Question: ## Test Data
For example, I have test data as below.
'''
|Student |Class |Score|
|A |English |90 |
|B |Computer |78 |
|B |Math |88 |
|C |Math |55 |
|C |Computer |86 |
|C |English |64 |
'''
You could create test data as below:
'''
CREATE TABLE Test
([Student] varchar(1), [Class] varchar(8), [Score] int)
;
INSERT INTO Test
([Student], [Class], [Score])
VALUES
('A', 'English', 90),
('B', 'Computer', 78),
('B', 'Math', 88),
('C', 'Math', 55),
('C', 'Computer', 86),
('C', 'English', 64)
;
'''
In SSRS, create a new report with a simple query:
'''
SELECT * FROM Test
'''
## Expected result
Now, I want to show the result as below in SSRS. So the data is group by students and list all the class & scores the student gets. Is that possible?
'''
| A | B | C |
|Class |Score|Class |Score|Class |Score|
|English |90 |Computer |78 |Math |55 |
|Math |88 |Computer |86 |
|English |64 |
'''
## Current status
I was able to create result as below by adding a column group on Student column but not sure what's the next.
Here is the test config I used.

'''
| A | B | C |
|Class |Score|Class |Score|Class |Score|
|English |90 | | | | |
|Computer |78 | | |
|Math |88 | | |
|Math |55 |
|Computer |86 |
|English |64 |
'''
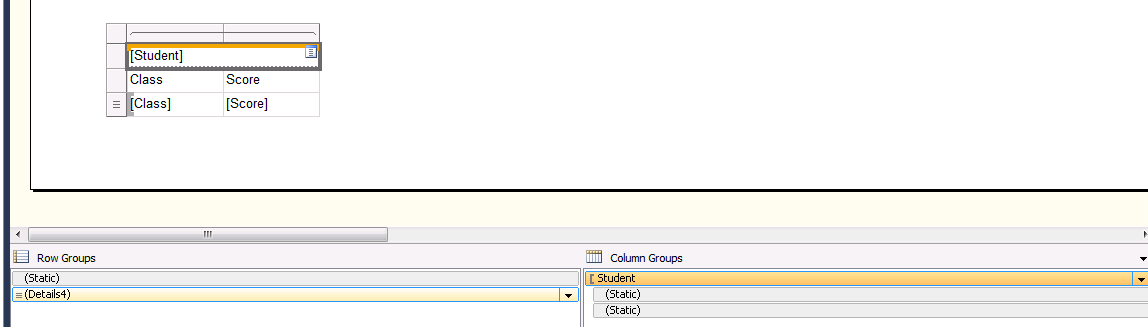
Answer: Now, I fixed myself.
First, add a new dataset with this query. It has a row number 'rn', partition by student.
'''
select *, ROW_NUMBER() OVER (PARTITION BY Student ORDER BY Class) AS rn FROM Test
'''
Then, add a column group for 'Student', a row group for 'rn' with group header. In the row group header, set them with fx '=Min(Fields!Class.Value)' & '=Min(Fields!Score.Value)'. Clear the 'rn' cells as I don't want to display it here.
The last important step here is to hide the details rows. And here is the result.